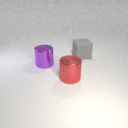
large red metal cylinder in front of large gray rubber cube